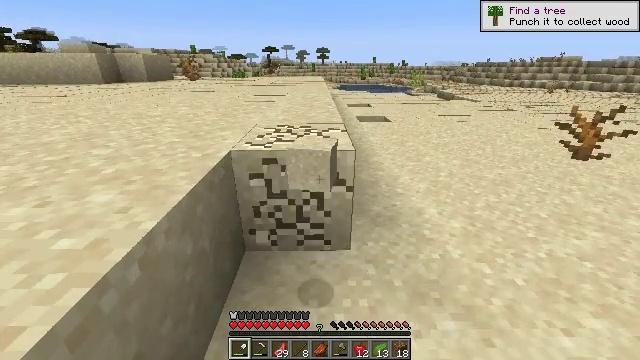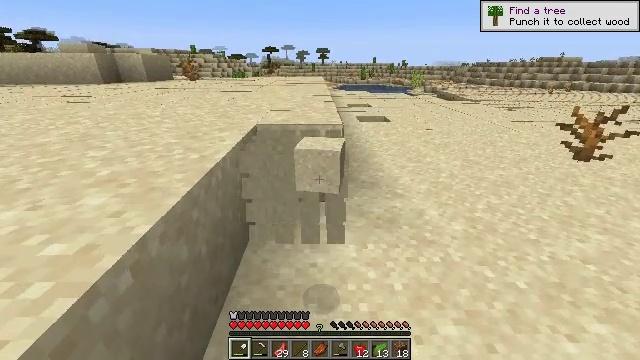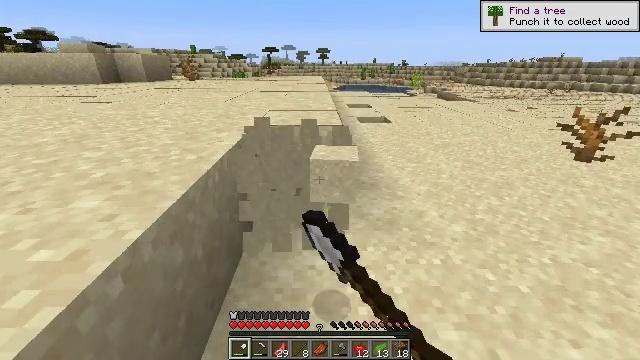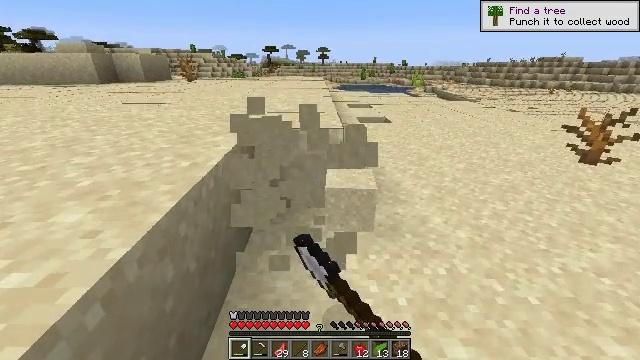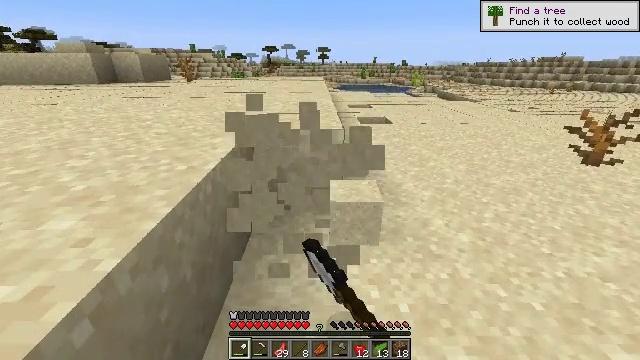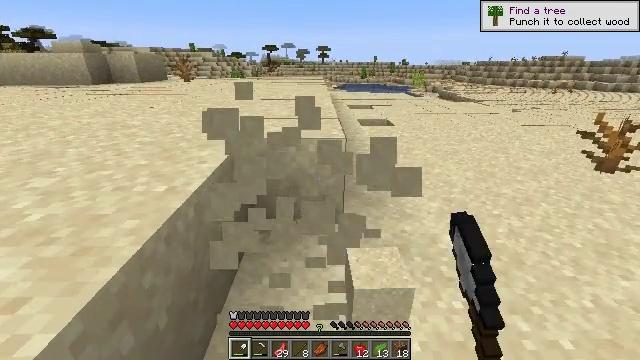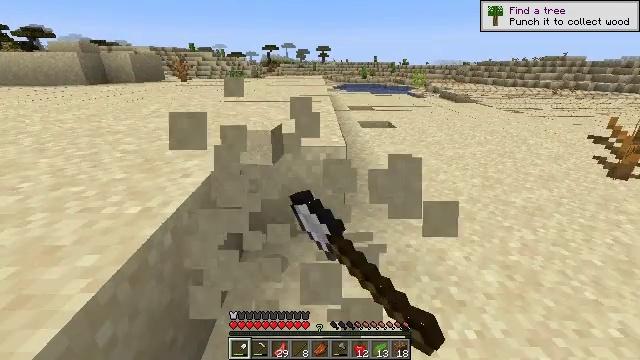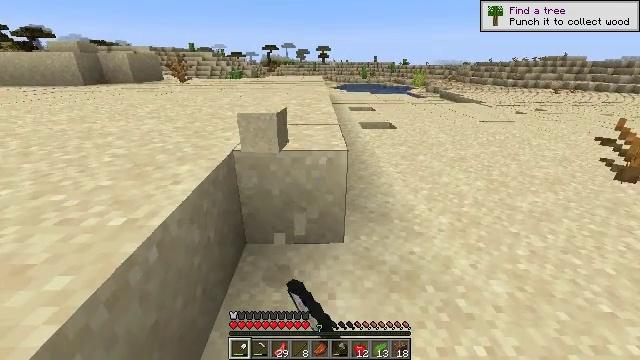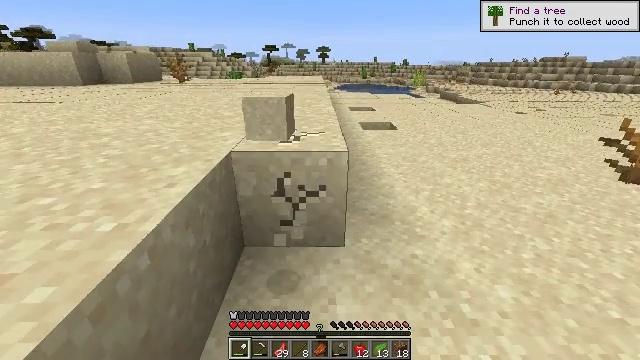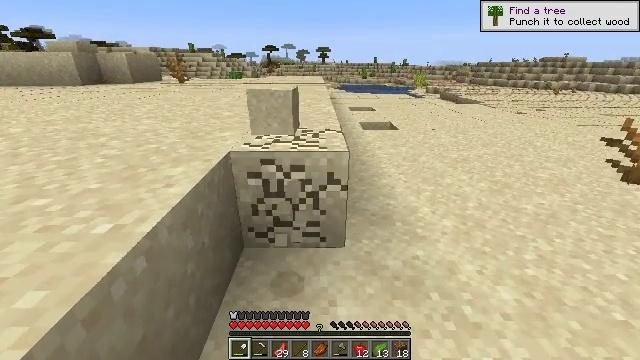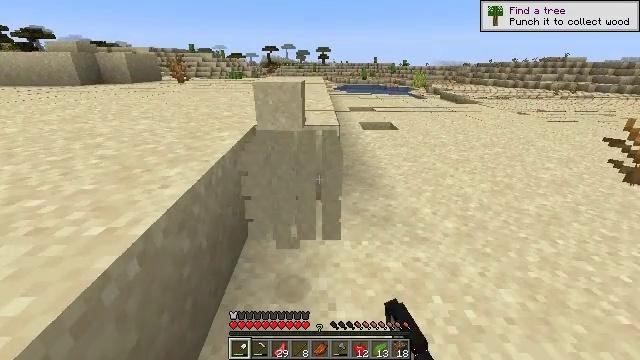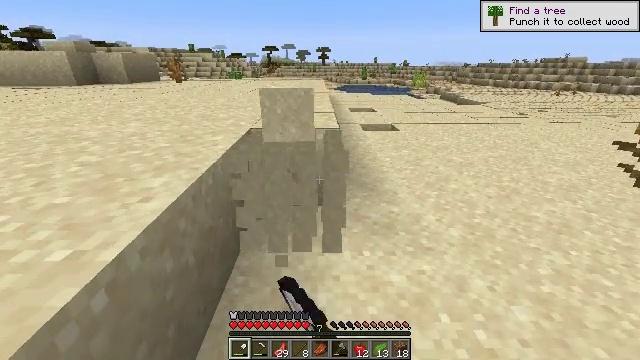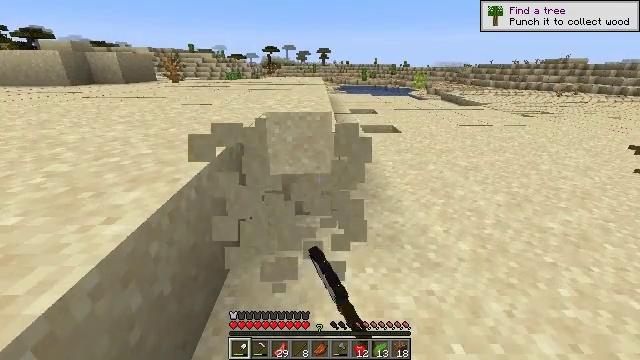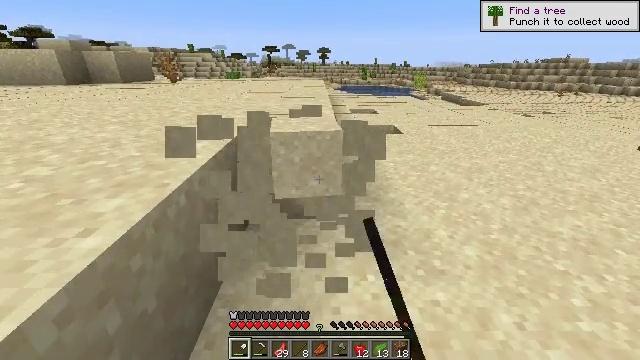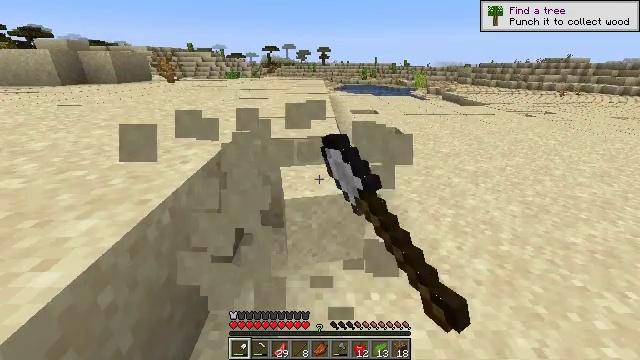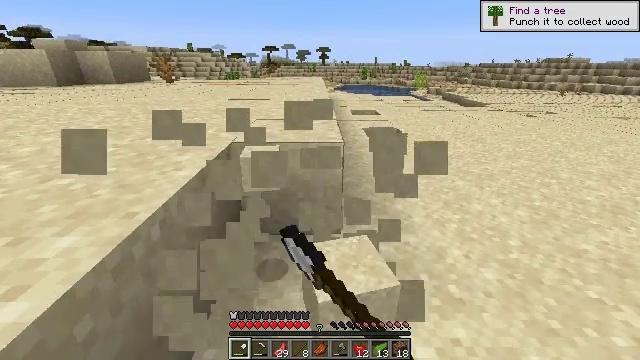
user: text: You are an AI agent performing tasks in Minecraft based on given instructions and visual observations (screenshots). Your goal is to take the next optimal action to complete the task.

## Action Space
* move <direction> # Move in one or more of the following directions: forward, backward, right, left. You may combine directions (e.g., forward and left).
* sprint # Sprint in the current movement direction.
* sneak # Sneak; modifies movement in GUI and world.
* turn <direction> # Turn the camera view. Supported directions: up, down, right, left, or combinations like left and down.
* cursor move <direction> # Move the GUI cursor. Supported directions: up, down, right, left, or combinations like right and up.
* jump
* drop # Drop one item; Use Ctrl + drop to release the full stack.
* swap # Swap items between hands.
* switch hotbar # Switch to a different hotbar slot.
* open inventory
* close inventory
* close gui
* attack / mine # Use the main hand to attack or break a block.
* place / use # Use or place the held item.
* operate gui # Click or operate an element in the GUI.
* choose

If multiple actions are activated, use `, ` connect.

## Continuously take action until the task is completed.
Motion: motion action
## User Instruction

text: Gather sand from the desert.
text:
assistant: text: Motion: attack / mine
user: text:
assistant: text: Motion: attack / mine
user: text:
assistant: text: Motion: move forward, attack / mine
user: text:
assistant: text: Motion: move forward, attack / mine
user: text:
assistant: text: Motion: move forward, attack / mine
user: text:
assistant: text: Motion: move forward, attack / mine
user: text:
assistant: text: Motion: attack / mine
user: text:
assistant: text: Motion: attack / mine
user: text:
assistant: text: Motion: attack / mine
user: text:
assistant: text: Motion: move forward, attack / mine
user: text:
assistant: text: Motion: move forward, attack / mine
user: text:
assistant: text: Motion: move forward, attack / mine
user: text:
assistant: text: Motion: move forward, attack / mine
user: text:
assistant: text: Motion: attack / mine
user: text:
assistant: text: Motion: attack / mine
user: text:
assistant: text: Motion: attack / mine
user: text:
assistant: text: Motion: move forward, attack / mine
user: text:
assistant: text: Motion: move forward, attack / mine
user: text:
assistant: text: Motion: move forward, attack / mine
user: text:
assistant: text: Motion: move forward, attack / mine
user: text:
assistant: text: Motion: attack / mine
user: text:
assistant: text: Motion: attack / mine
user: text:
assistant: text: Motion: attack / mine
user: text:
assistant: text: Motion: attack / mine
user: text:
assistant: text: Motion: move forward, attack / mine
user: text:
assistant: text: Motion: move forward, attack / mine
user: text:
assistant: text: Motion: move forward, attack / mine
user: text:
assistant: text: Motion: move forward, attack / mine
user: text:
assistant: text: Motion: attack / mine
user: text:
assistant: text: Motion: attack / mine